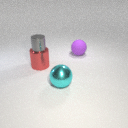
large cyan metal sphere to the left of large purple rubber sphere